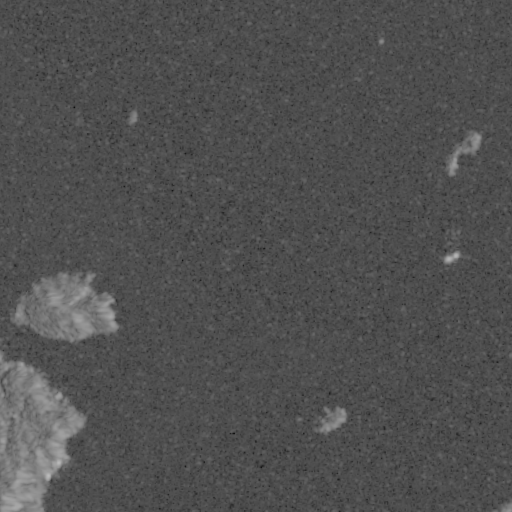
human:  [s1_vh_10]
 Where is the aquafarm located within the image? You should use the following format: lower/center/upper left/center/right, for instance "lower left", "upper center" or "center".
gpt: The aquafarm is located in the lower left of the image.
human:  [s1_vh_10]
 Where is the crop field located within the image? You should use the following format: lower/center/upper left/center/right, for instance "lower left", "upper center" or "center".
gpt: The crop field is located in the center left of the image.
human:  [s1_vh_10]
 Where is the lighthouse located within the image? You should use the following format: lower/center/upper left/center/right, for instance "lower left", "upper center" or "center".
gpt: The lighthouse is located in the lower left of the image.
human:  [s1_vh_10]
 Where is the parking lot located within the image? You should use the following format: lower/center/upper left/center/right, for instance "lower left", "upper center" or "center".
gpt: The parking lot is located in the lower left of the image.
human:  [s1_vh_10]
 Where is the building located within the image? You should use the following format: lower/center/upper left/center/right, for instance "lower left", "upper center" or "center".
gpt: There is no building in the image.

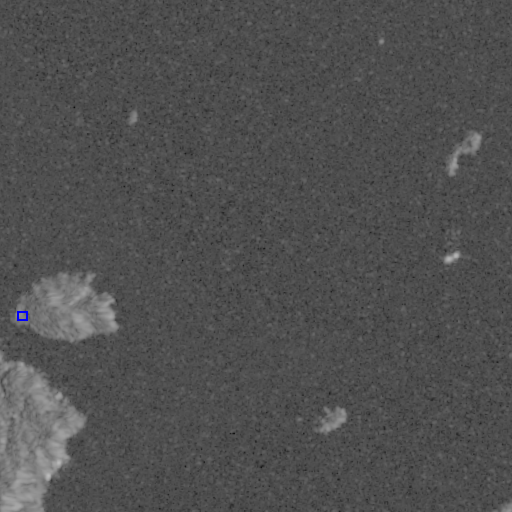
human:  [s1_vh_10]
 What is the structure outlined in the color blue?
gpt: The structure outlined in blue is a crop field.
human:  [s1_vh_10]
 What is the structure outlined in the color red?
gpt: There is no red outline.